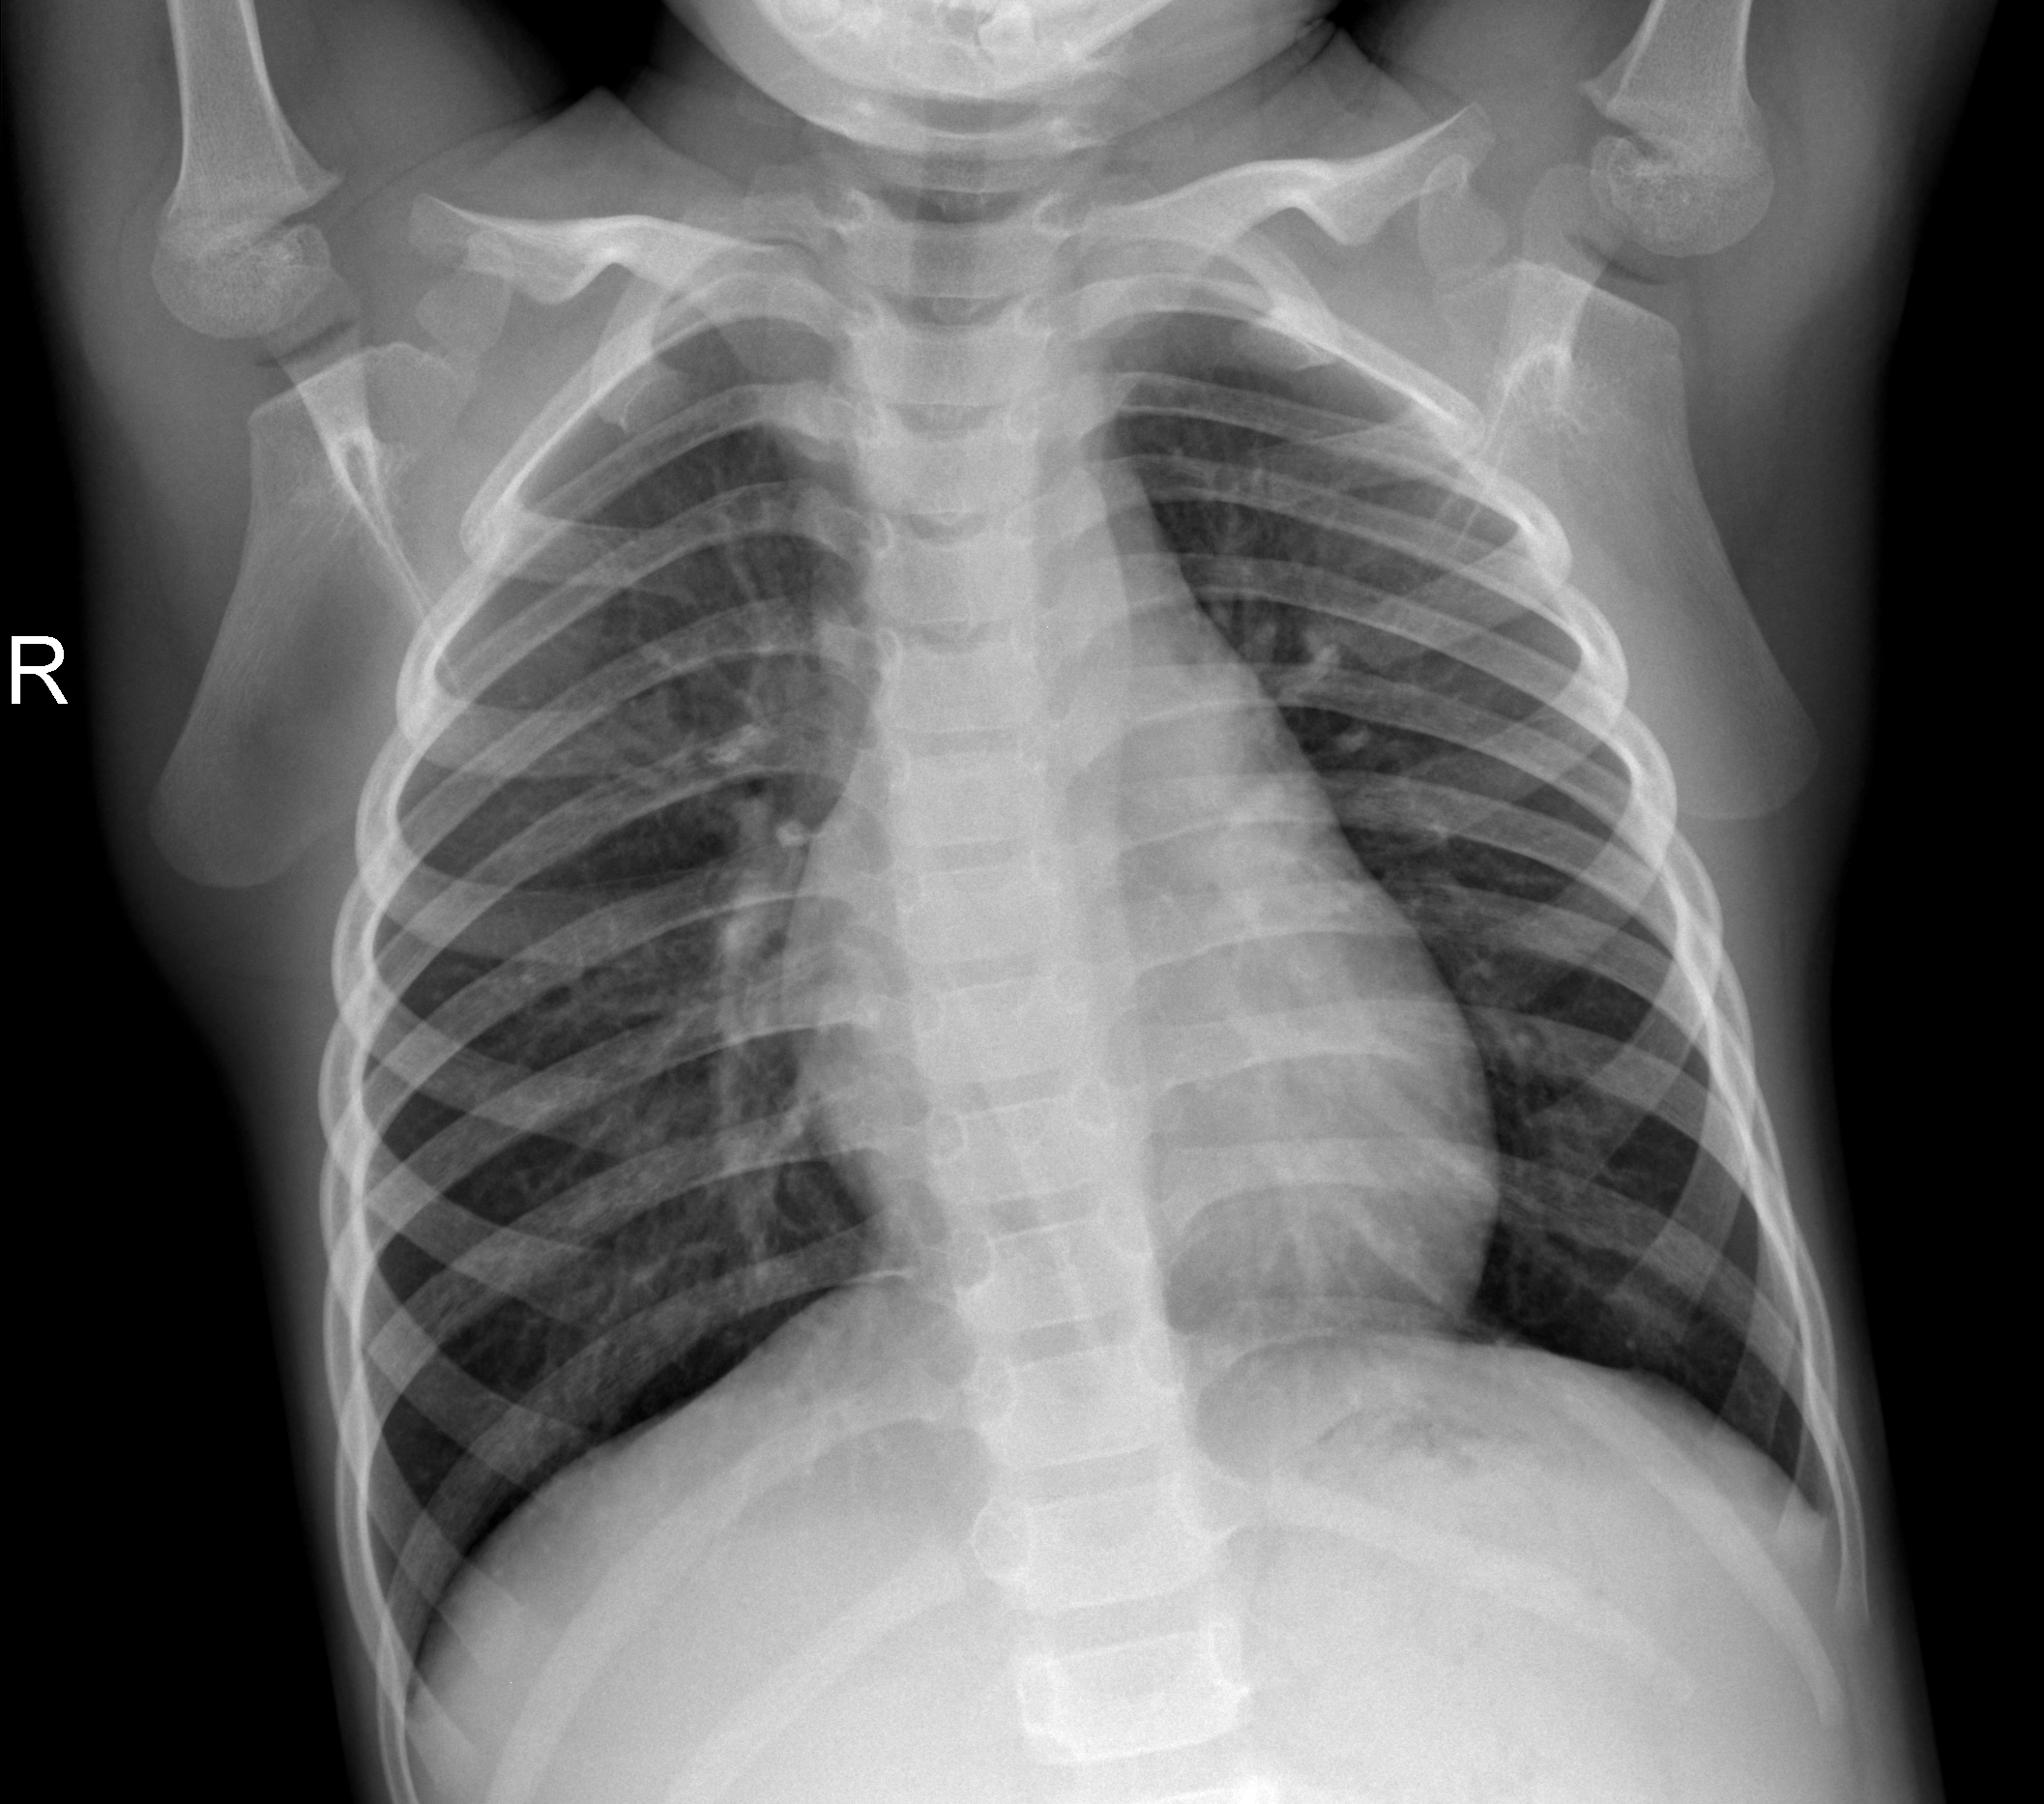
Diagnosis: NORMAL